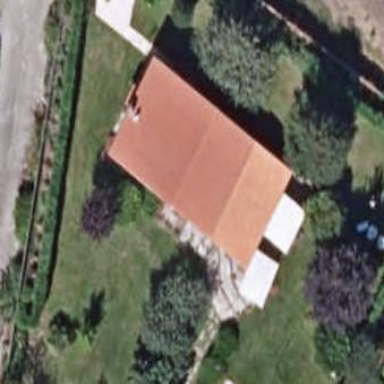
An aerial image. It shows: Simple and straightforward house.